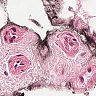
Metastatic tissue present: no